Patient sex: F
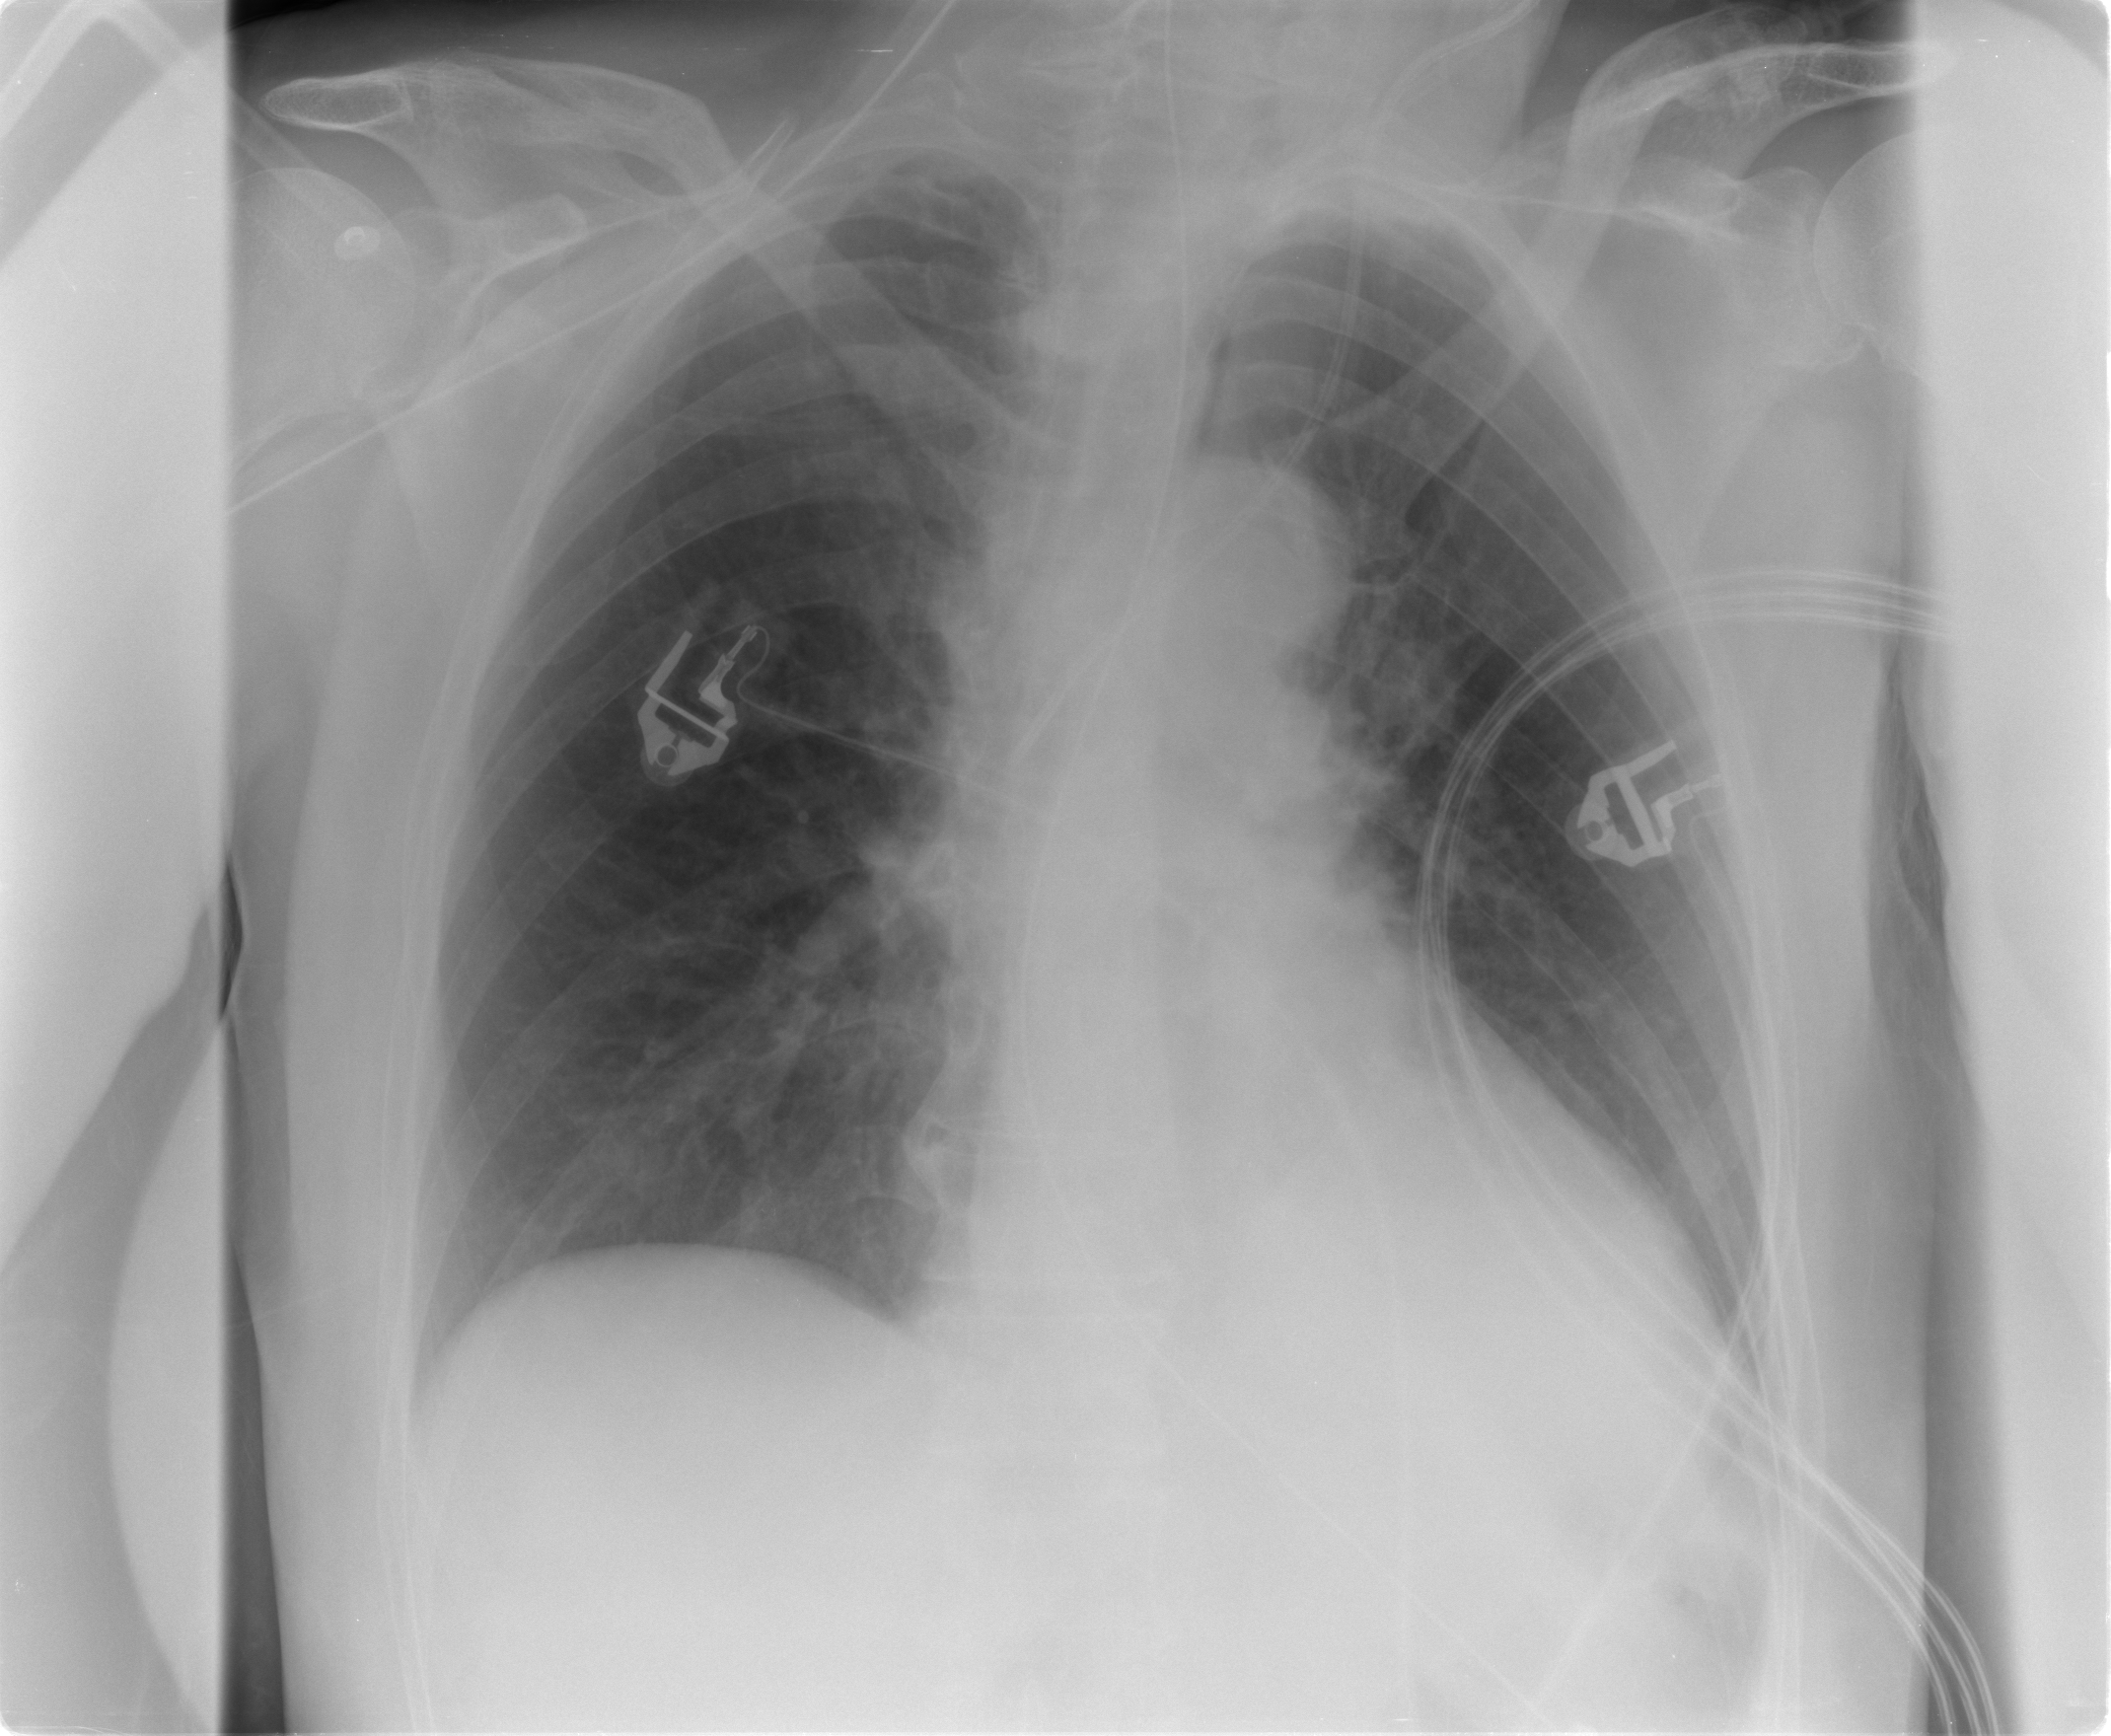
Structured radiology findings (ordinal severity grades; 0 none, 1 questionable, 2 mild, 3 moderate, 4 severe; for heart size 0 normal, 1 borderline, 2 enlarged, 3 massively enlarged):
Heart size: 0
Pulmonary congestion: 0
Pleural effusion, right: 0
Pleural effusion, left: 1
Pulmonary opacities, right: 0
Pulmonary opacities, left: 0
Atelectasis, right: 0
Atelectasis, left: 0